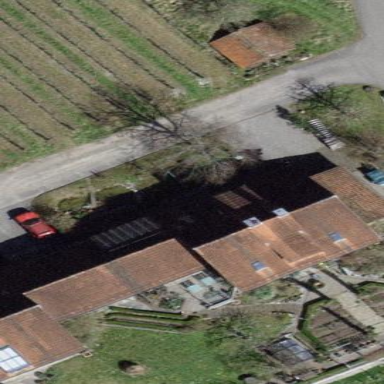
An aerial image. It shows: Building with tile roof.